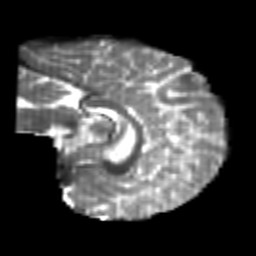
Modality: T2w
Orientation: sagittal
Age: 21
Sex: female
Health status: healthy
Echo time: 0.074 s